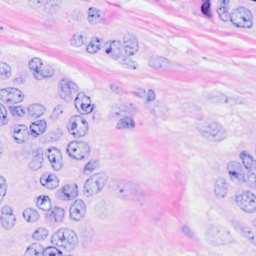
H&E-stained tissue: Breast